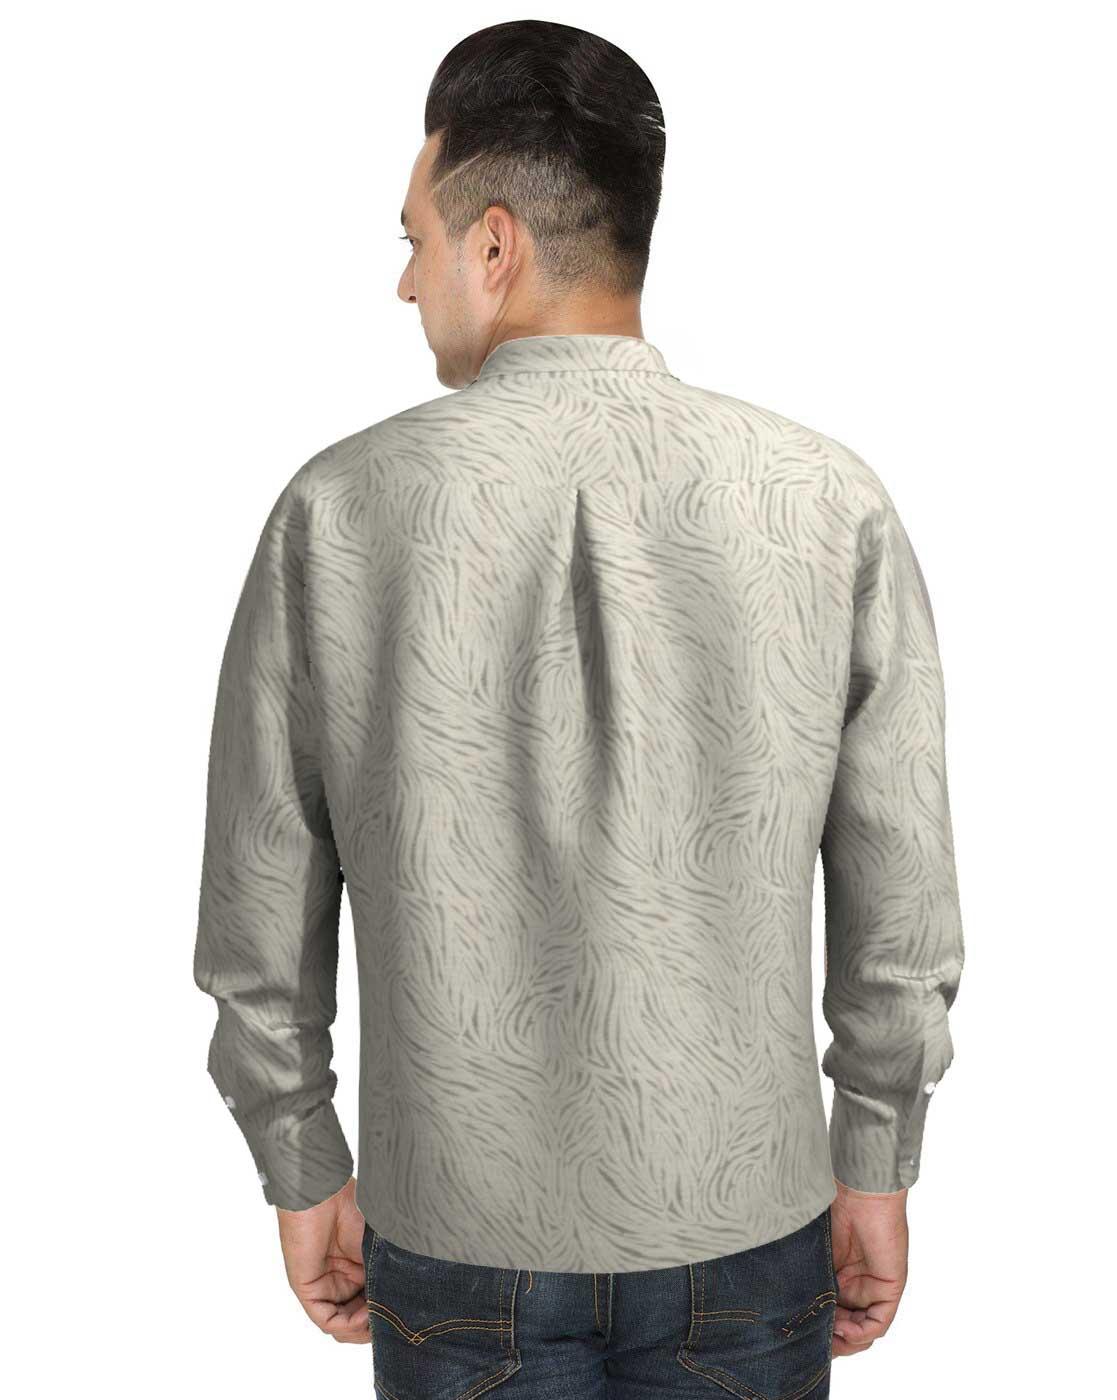
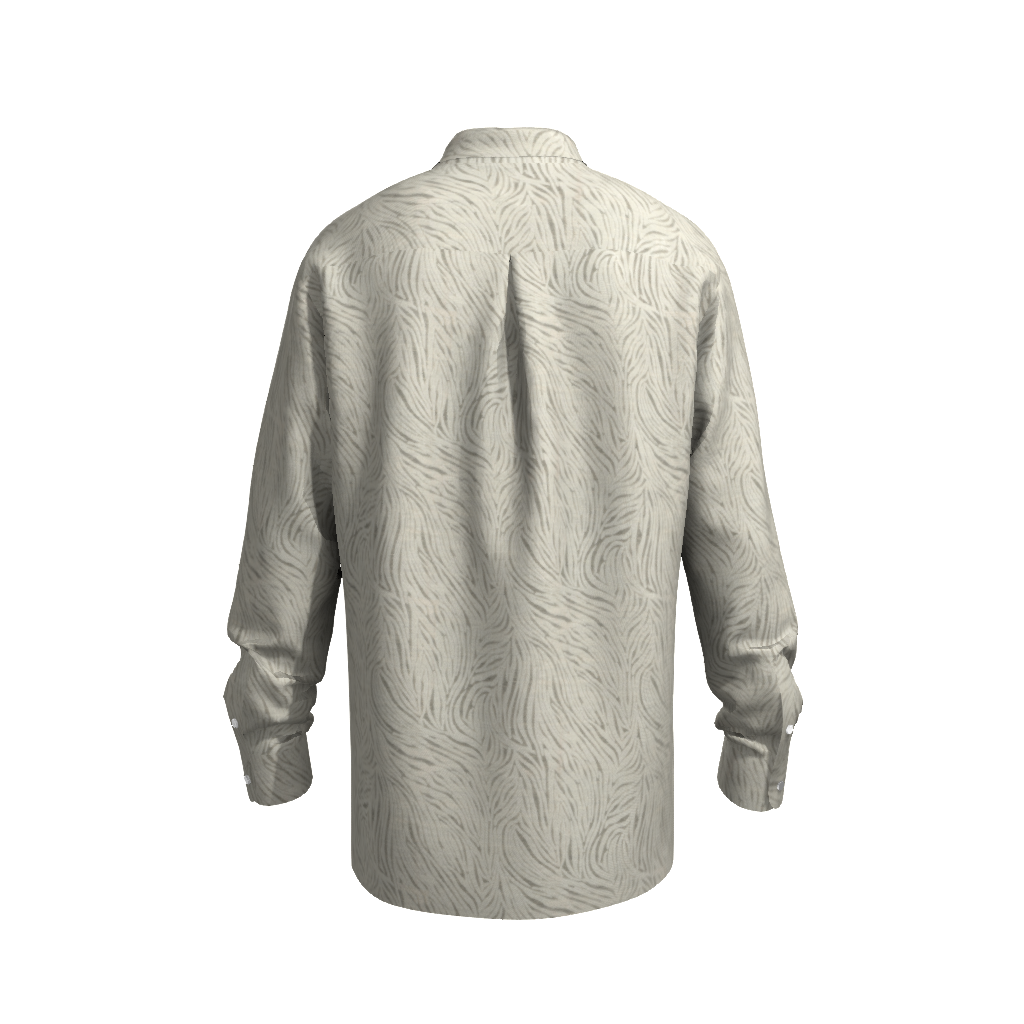
Clothing description: grey multi print button up tee